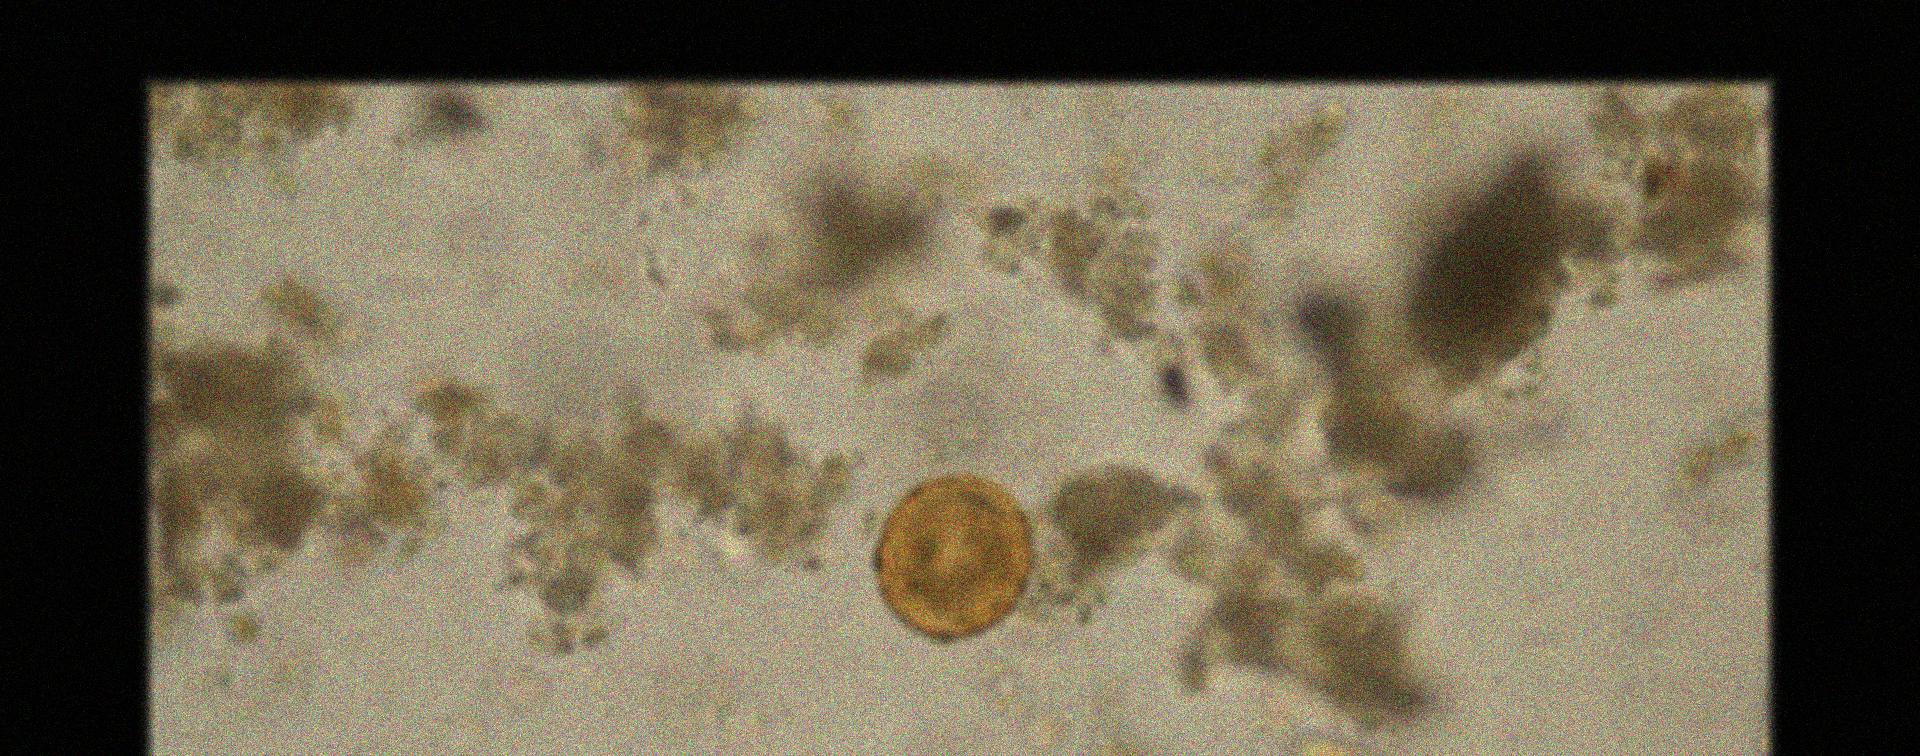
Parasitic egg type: Ascaris lumbricoides